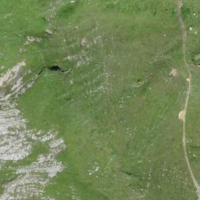
EUNIS habitat code: 26
Species observed at this site:
Macroglossum stellatarum